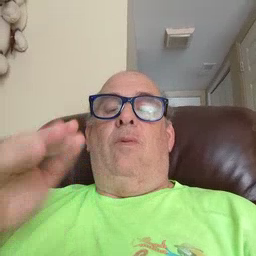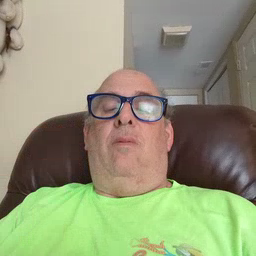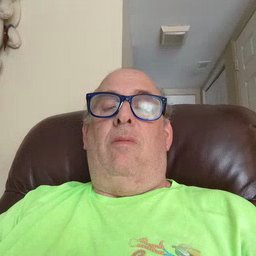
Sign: bedroom